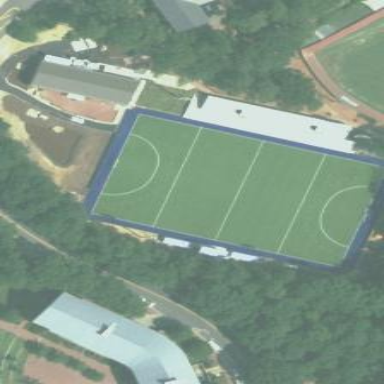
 used for leisure and sports activities."